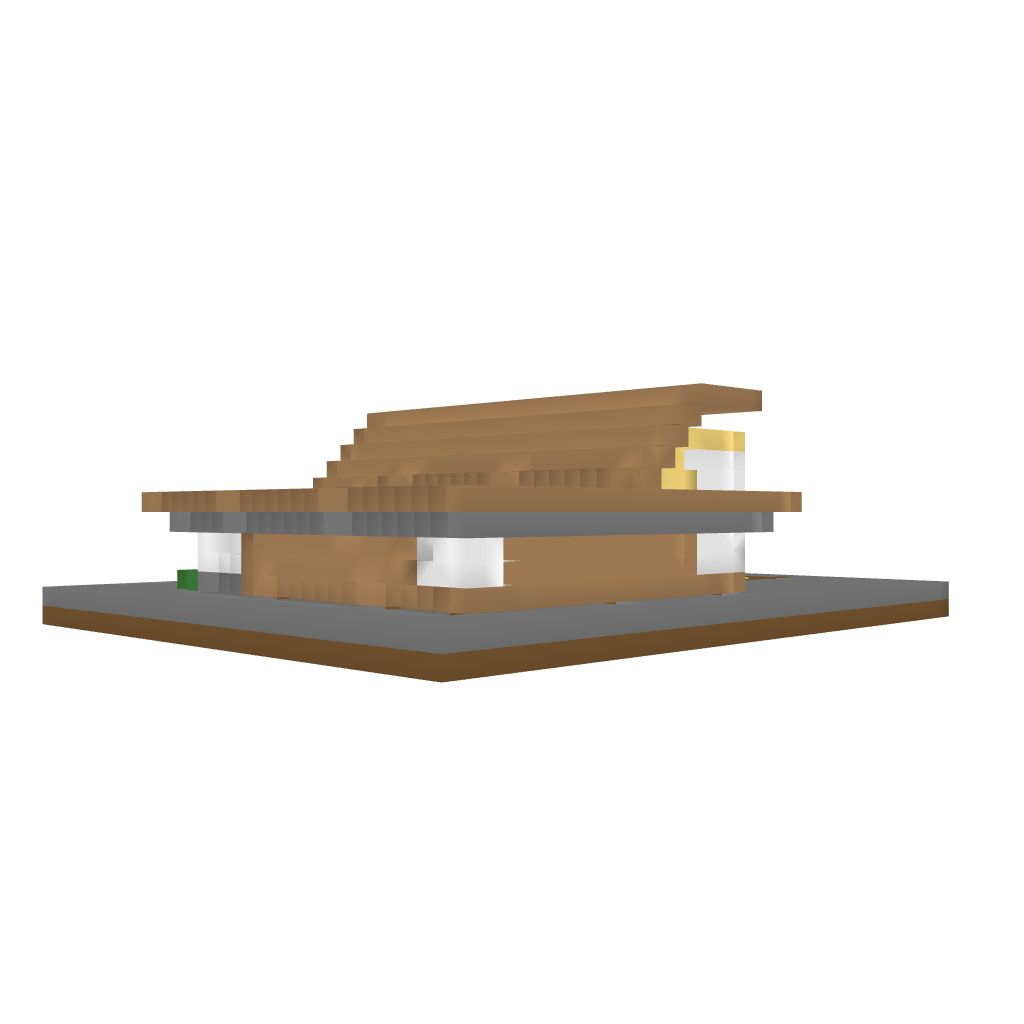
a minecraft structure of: Modern House 001 V2 bad low quality